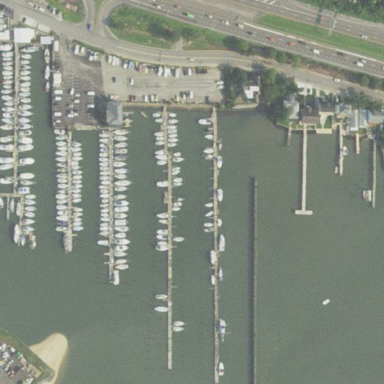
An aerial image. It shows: Commercial area with marina. The location also has sanitary dump station available.